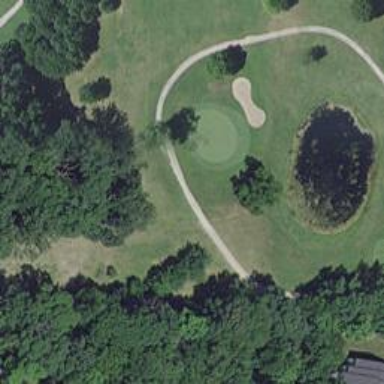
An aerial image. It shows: View of golf hole.